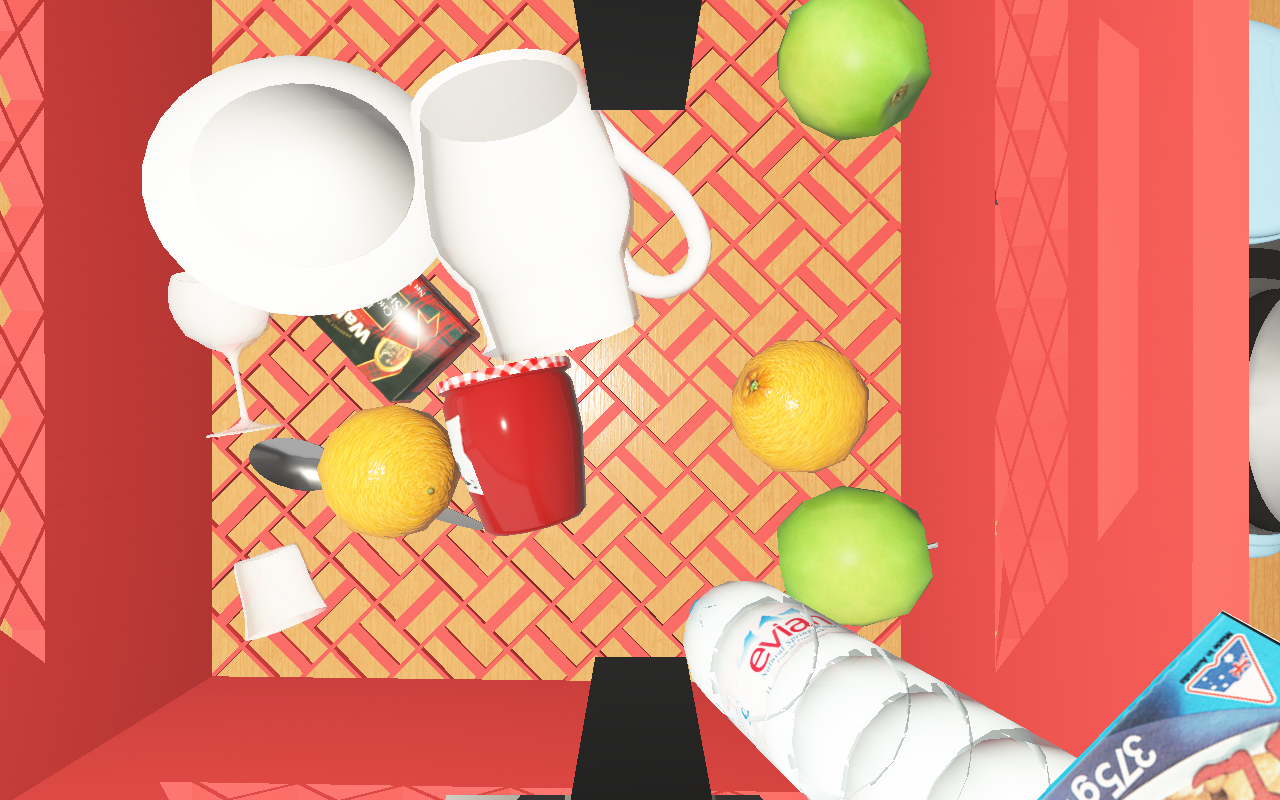
Objects in the scene:
water bottle
apple
apple
orange
honey jar
jam jar
cereal box